Field crop: maize
Growth stage: 2
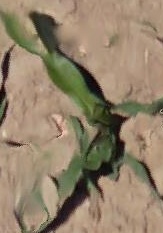
Species: maize